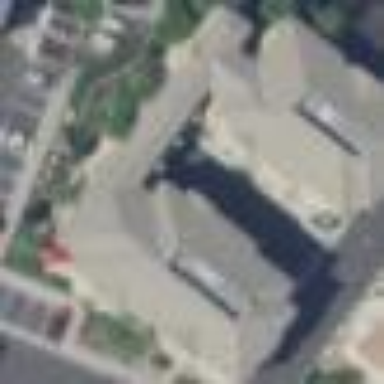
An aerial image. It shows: View of apartment building.